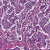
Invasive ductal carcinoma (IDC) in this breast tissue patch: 1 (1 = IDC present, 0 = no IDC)